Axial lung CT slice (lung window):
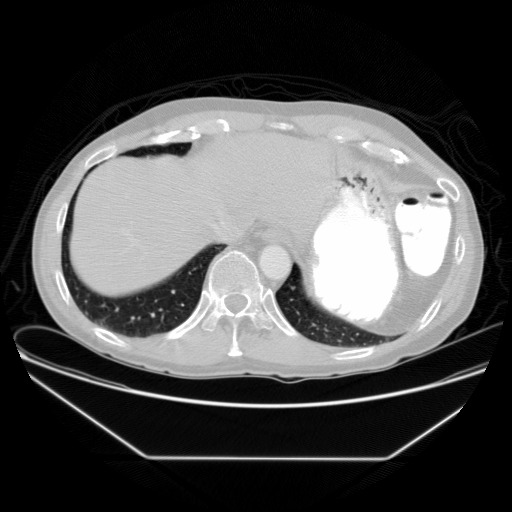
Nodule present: no